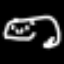
Label: frog